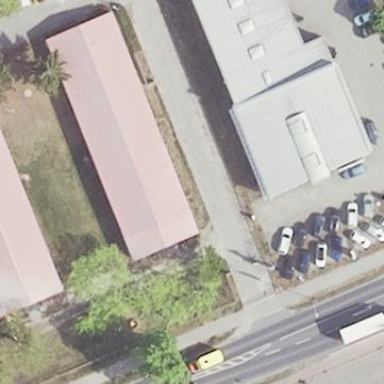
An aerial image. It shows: Building housing car shop.